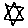
Label: star